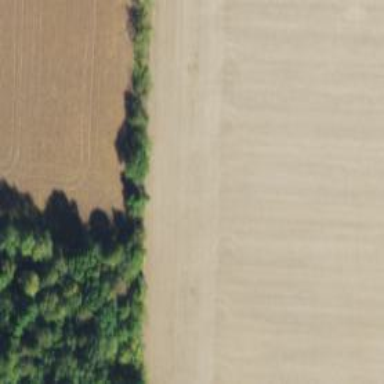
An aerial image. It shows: Row of trees in natural setting.